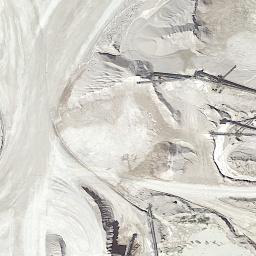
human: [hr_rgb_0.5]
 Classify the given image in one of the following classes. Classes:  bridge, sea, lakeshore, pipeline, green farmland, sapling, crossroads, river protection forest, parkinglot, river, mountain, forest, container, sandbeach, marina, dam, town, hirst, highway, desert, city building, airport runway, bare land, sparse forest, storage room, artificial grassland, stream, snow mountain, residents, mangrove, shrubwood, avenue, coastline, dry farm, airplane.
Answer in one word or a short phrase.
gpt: bare land